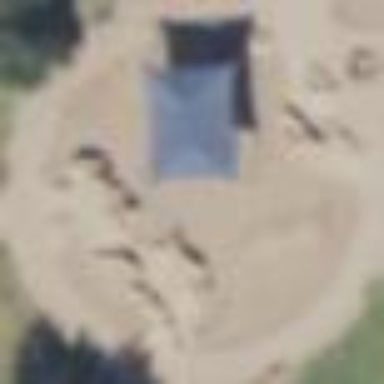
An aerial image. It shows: Playground with sand surface.